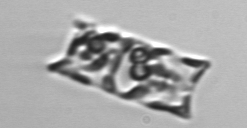
Label: Eucampia